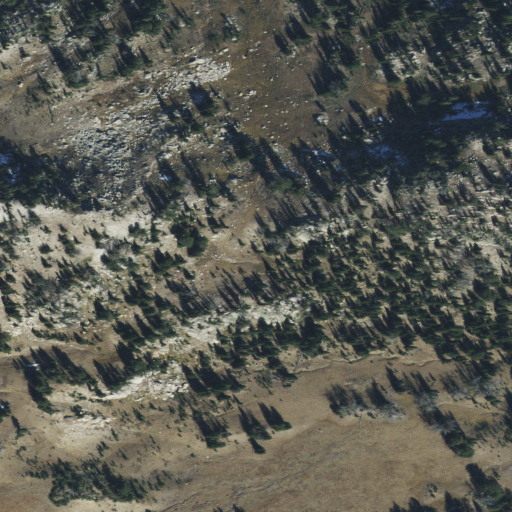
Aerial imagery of gap in Montana named Silver Pass containing shrub, evergreen forest, and grassland